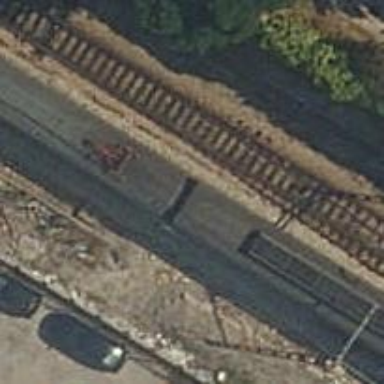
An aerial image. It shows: Railway with electrified contact lines.